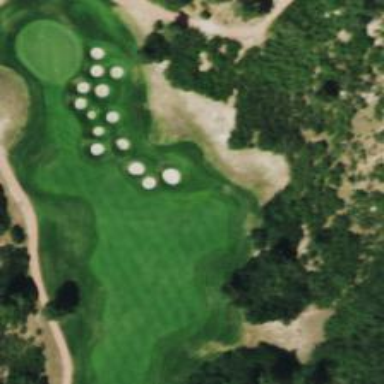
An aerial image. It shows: Rough area on grassy golf course.